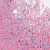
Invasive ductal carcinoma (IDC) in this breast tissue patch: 0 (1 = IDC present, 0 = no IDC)